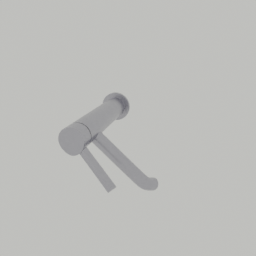
Label: appliances